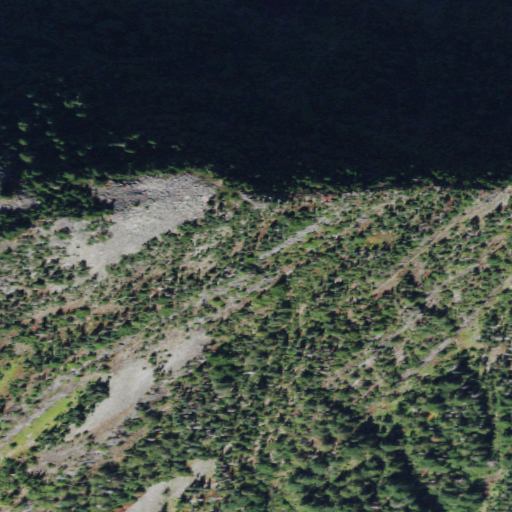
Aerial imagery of mountain in Washington named Mount Higgins containing evergreen forest and shrub